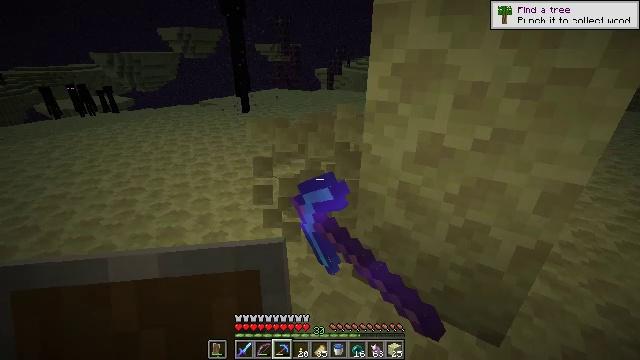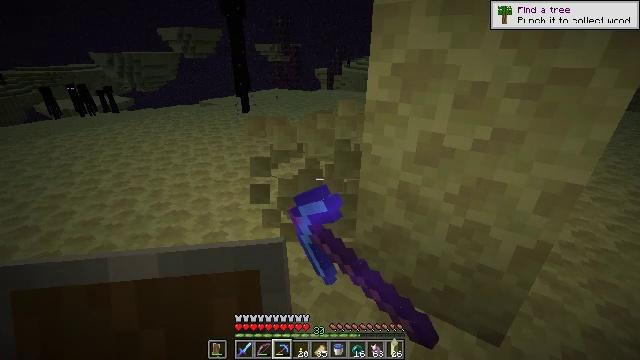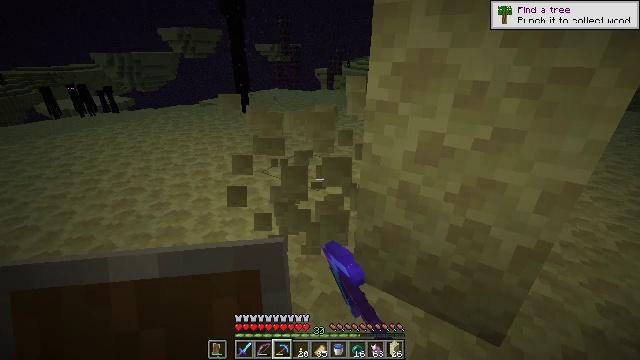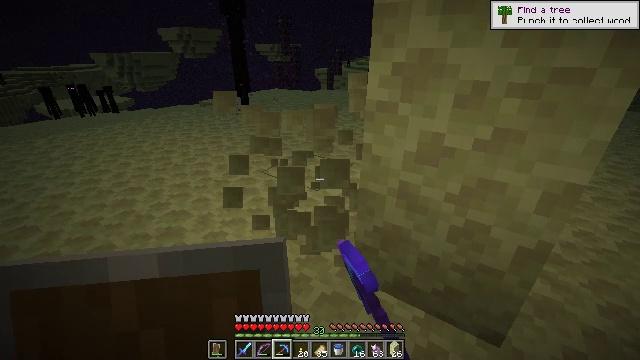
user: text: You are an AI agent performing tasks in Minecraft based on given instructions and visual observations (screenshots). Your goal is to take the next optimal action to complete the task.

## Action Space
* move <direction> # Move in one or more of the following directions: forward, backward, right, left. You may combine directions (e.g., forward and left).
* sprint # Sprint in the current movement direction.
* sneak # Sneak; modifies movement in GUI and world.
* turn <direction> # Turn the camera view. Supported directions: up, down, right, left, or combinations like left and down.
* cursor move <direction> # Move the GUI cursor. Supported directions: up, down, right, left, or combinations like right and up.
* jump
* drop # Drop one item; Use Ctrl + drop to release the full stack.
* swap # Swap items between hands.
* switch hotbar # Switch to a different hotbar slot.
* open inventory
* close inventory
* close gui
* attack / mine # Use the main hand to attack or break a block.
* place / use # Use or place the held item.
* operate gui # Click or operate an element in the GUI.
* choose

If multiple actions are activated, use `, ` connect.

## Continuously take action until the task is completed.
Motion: motion action
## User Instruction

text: Collect end stone for your base.
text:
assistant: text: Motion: attack / mine
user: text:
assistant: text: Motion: attack / mine
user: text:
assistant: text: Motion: move forward, attack / mine
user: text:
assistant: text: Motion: attack / mine